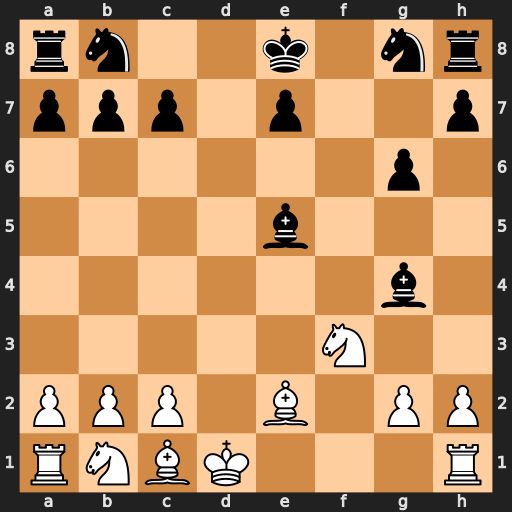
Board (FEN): rn2k1nr/ppp1p2p/6p1/4b3/6b1/5N2/PPP1B1PP/RNBK3R
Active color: w
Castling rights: kq
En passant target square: -
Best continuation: Nxe5 Bxe2+ Kxe2